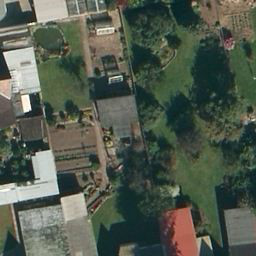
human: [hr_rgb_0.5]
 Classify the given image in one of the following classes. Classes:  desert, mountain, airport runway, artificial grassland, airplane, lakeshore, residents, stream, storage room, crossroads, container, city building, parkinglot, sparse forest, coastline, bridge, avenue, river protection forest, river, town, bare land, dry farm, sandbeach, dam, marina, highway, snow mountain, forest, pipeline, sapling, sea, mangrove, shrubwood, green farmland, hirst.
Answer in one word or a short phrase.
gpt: residents